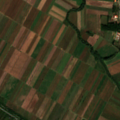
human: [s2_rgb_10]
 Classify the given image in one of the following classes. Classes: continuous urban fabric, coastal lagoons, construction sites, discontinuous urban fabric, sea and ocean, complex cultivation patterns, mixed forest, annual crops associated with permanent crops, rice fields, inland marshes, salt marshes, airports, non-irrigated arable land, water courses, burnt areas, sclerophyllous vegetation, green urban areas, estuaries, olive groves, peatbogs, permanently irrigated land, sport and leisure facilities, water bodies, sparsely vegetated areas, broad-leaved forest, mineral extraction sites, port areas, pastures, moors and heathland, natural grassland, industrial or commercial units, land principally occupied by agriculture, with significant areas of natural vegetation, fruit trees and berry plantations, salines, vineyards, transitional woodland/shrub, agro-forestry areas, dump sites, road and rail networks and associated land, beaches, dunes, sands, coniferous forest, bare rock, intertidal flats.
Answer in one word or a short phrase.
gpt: non-irrigated arable land, complex cultivation patterns, land principally occupied by agriculture, with significant areas of natural vegetation